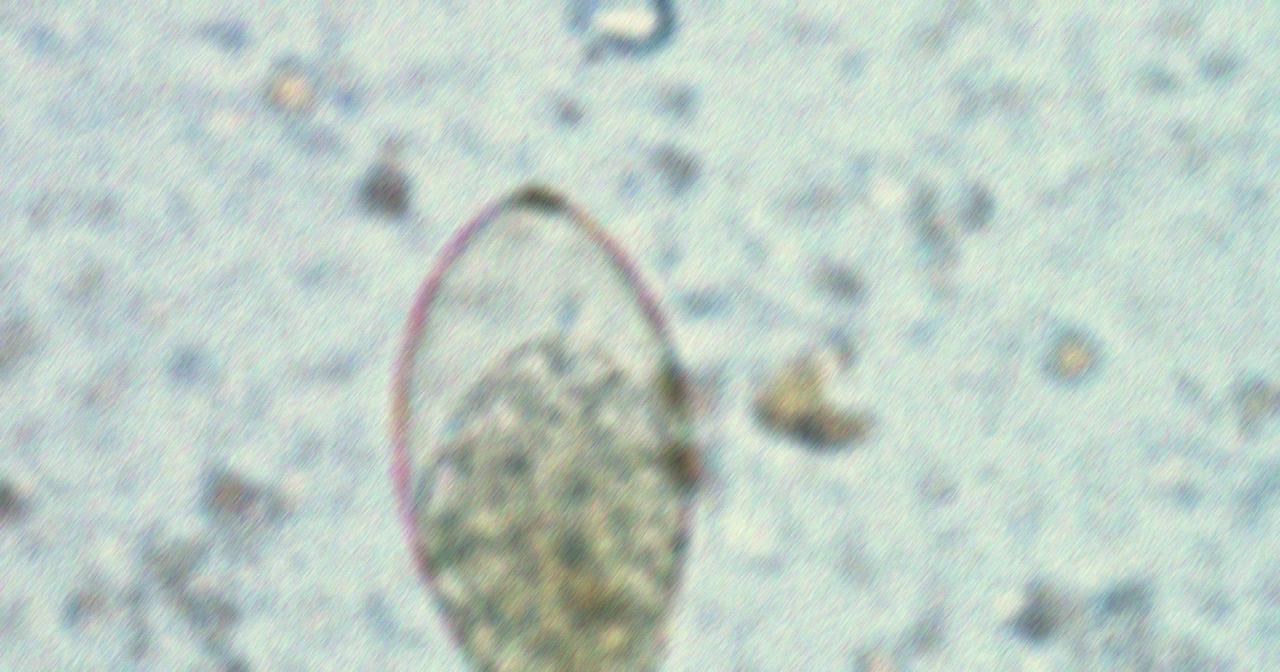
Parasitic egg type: Fasciolopsis buski